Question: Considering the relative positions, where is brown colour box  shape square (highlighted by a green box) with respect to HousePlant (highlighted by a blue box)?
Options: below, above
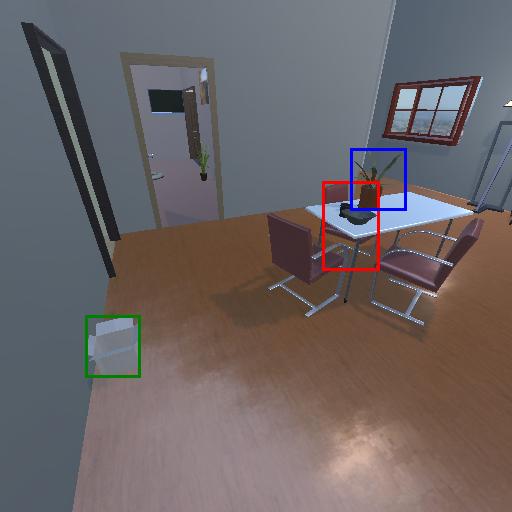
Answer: below